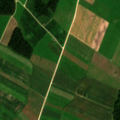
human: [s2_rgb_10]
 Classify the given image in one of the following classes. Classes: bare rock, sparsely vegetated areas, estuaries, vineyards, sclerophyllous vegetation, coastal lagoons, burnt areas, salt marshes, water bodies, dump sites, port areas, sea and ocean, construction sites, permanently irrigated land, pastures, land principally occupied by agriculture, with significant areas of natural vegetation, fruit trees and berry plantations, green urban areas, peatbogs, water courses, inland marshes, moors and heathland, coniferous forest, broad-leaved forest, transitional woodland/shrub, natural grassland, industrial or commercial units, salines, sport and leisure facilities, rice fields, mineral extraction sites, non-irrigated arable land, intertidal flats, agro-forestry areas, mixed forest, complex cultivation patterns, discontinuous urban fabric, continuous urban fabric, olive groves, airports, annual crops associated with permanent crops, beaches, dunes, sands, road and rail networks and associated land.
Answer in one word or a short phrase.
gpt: non-irrigated arable land, pastures, complex cultivation patterns, coniferous forest, mixed forest